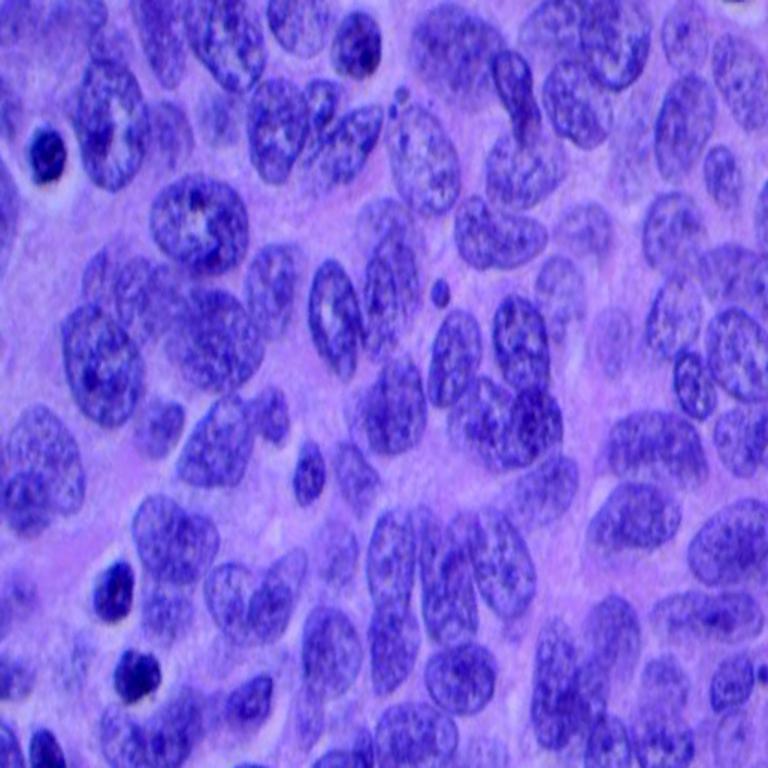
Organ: lung
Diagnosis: squamous carcinomas